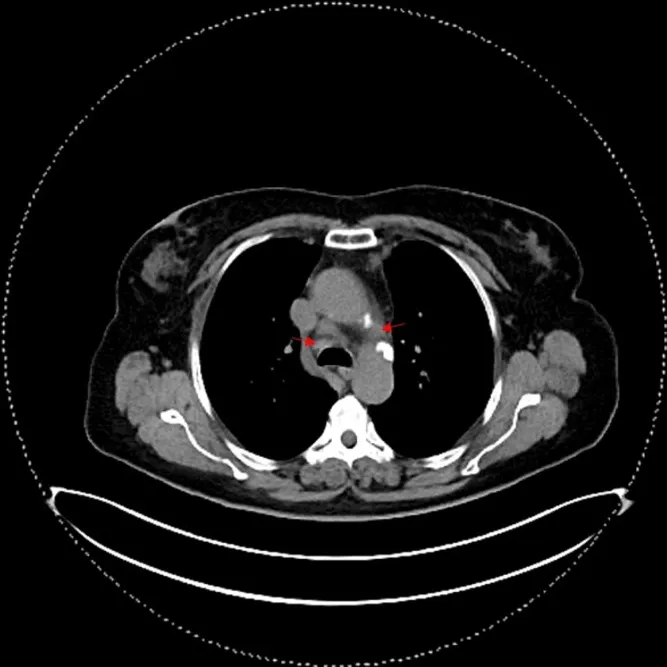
Thoracic CT. Red arrows - mediastinal lymphadenopathies.
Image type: radiology (ct)